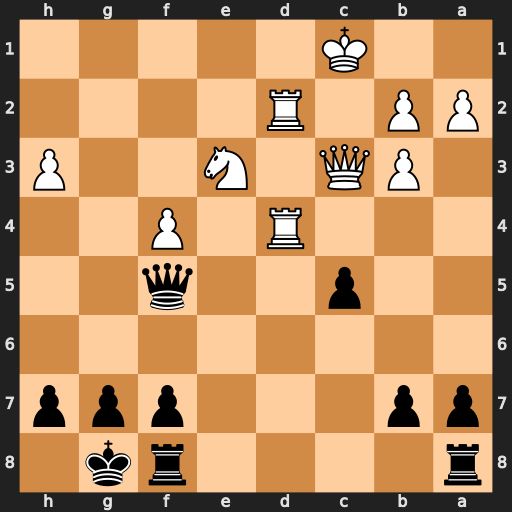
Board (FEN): r4rk1/pp3ppp/8/2p2q2/3R1P2/1PQ1N2P/PP1R4/2K5
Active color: b
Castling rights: -
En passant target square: -
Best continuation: cxd4 Nxf5 dxc3